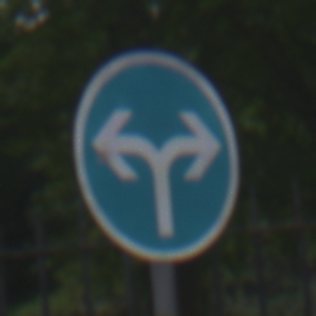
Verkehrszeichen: VorgeschriebeneFahrtrichtungRechtsOderLinks
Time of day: MorningAfternoon
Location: Outdoor (Urban)
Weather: Overcast
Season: NotSpecified
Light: Natural